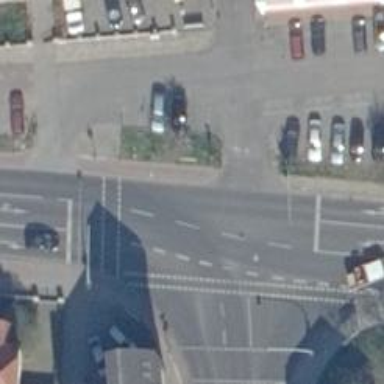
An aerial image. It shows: Secondary road with asphalt surface. It has lane markings and cycle track on both sides. The sidewalk is on the left side.